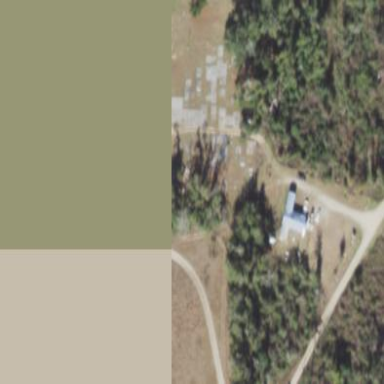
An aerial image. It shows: Cemetery.